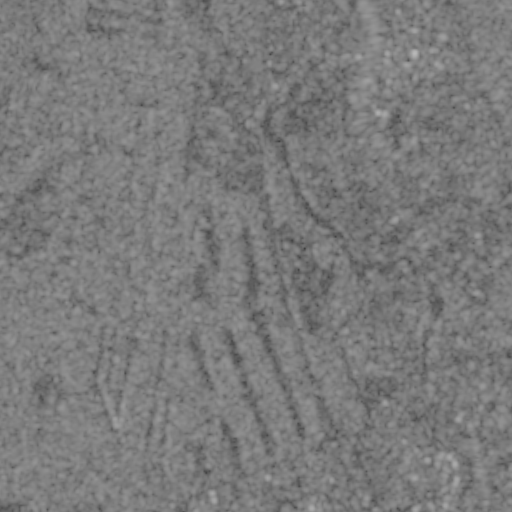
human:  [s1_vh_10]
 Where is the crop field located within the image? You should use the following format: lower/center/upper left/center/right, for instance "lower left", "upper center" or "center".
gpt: The crop field is located in the lower right of the image.
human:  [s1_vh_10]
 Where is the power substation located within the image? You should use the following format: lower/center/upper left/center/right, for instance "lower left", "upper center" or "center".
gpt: The power substation is located in the center of the image.
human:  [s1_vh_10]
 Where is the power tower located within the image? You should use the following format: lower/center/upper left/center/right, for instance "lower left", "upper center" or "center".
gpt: There is no power tower in the image.

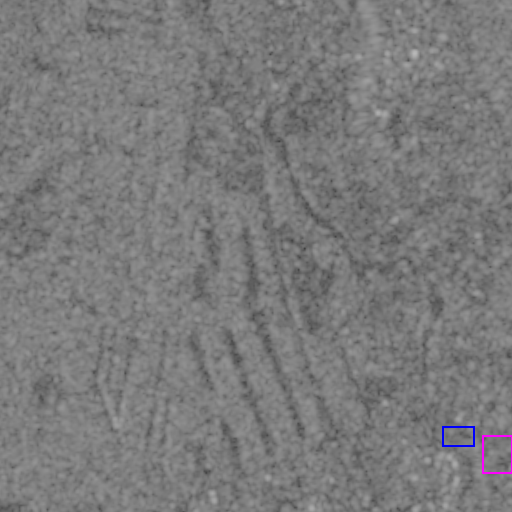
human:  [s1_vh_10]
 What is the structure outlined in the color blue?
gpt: The structure outlined in blue is a crop field.
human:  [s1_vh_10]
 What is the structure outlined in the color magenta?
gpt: The structure outlined in magenta is a park.
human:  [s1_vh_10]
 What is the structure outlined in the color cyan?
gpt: There is no cyan outline.